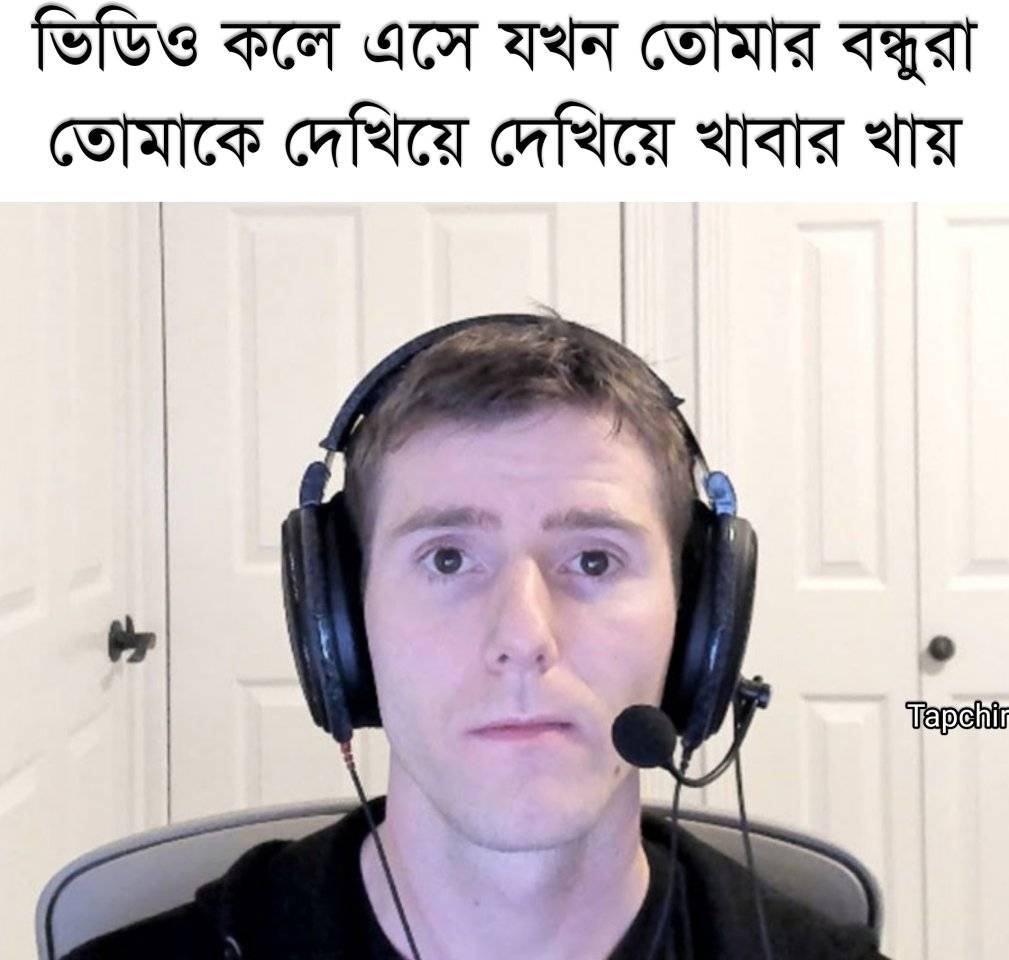
Text: ভিডিও কলে এসে যখন তোমার বন্ধুরা তোমাকে দেখিয়ে দেখিয়ে খাবার খায়
Label: Non Hate